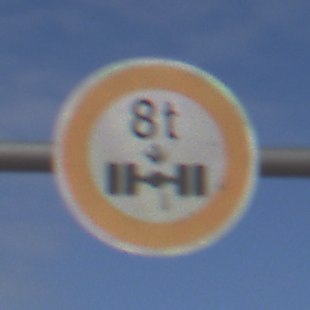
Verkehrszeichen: TatsaechlicheAchslast
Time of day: Midday
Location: Outdoor (Nature)
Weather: PartlyCloudy
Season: NotSpecified
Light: Natural